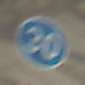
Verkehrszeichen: VorgeschriebeneMindestgeschwindigkeit
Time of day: MorningAfternoon
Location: Roofed (Suburban)
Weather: PartlyCloudy
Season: Winter
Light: Natural